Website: slack
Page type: billing-address
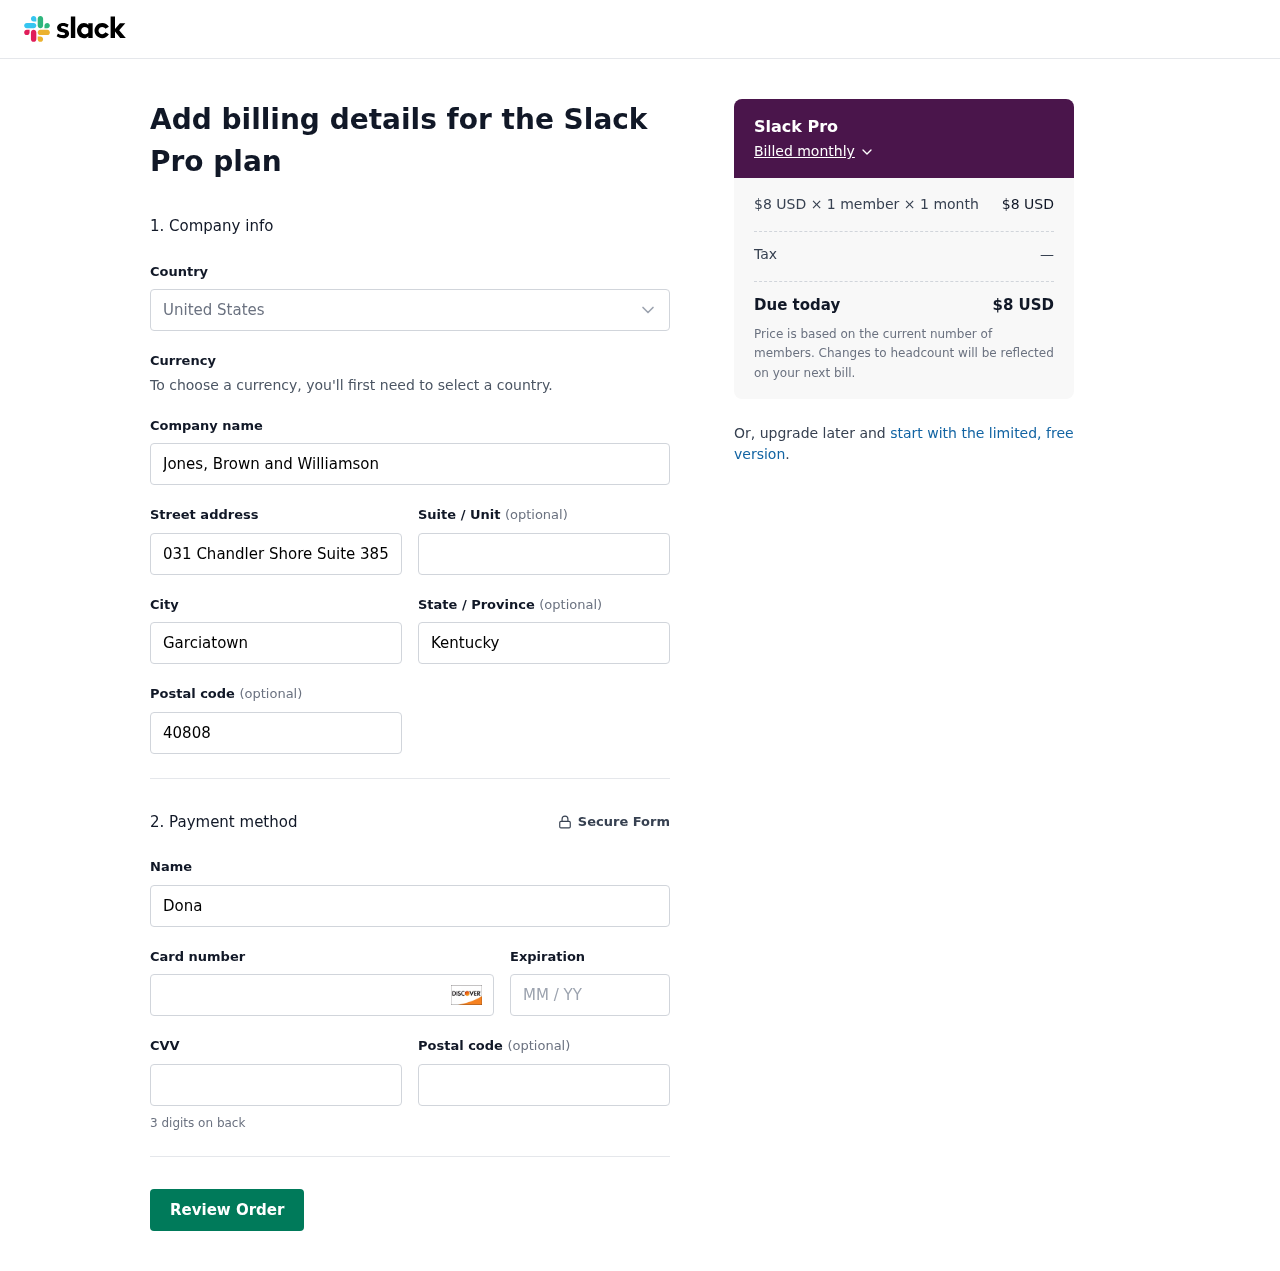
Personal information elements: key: PII_CARD_CVV
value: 994
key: PII_CARD_EXPIRY
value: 01/27
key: PII_CARD_NUMBER
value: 6011 9553 0561 7457
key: PII_CITY
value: Garciatown
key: PII_COMPANY
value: Jones, Brown and Williamson
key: PII_COUNTRY
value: United States
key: PII_FULLNAME
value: Donald Allen
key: PII_POSTCODE
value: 40808
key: PII_STATE
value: Kentucky
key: PII_STREET
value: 031 Chandler Shore Suite 385
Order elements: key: ORDER_PLAN_PRICE
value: $8 USD
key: ORDER_NUM_MEMBERS
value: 1 member
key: ORDER_NUM_MONTHS
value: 1 month
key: ORDER_SUBTOTAL
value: $8 USD
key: ORDER_TAX
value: —
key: ORDER_TOTAL
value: $8 USD